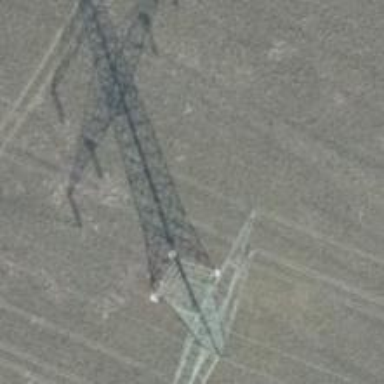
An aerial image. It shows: Power tower.